Field crop: maize
Growth stage: 2
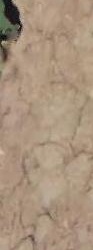
Species: maize